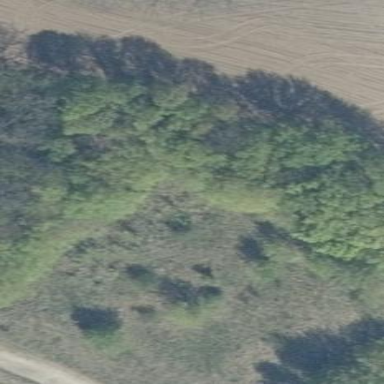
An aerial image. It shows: Clearing area.